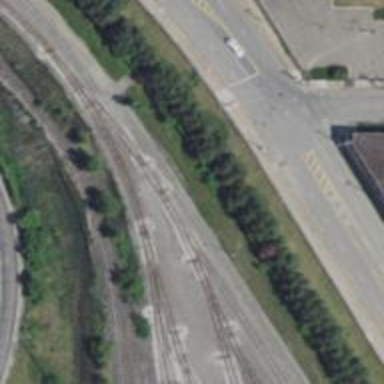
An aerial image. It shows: Railway spur service.